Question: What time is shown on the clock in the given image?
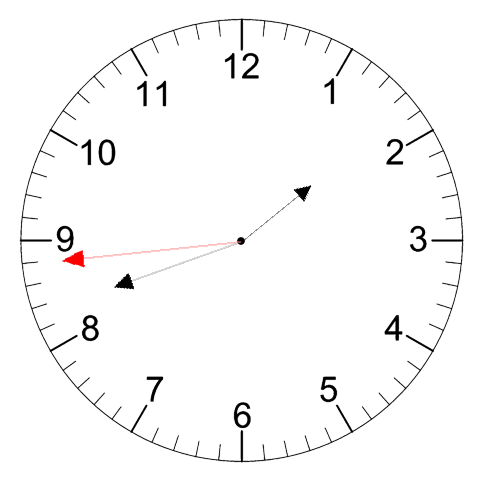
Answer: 01:41:44